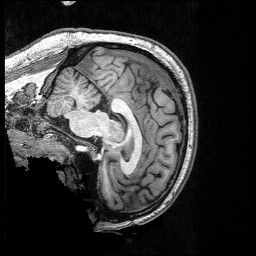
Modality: T1w
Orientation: sagittal
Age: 38
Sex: male
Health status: ill
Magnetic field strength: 3 T
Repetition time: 2.53 s
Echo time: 0.00331 s